Question: I'm building a small non-document-based app for OSX. And I want to implement the export sheet just like Preview.app does:

Note the export sheet gives the user a chance to choose the file type and related stuff.
My guess is that the sheet is a system-level out-of-box feature, but I failed to find it, so how can I implement something like this one? Big thanks!
PS: I'm deploying the app to 10.7 or later.
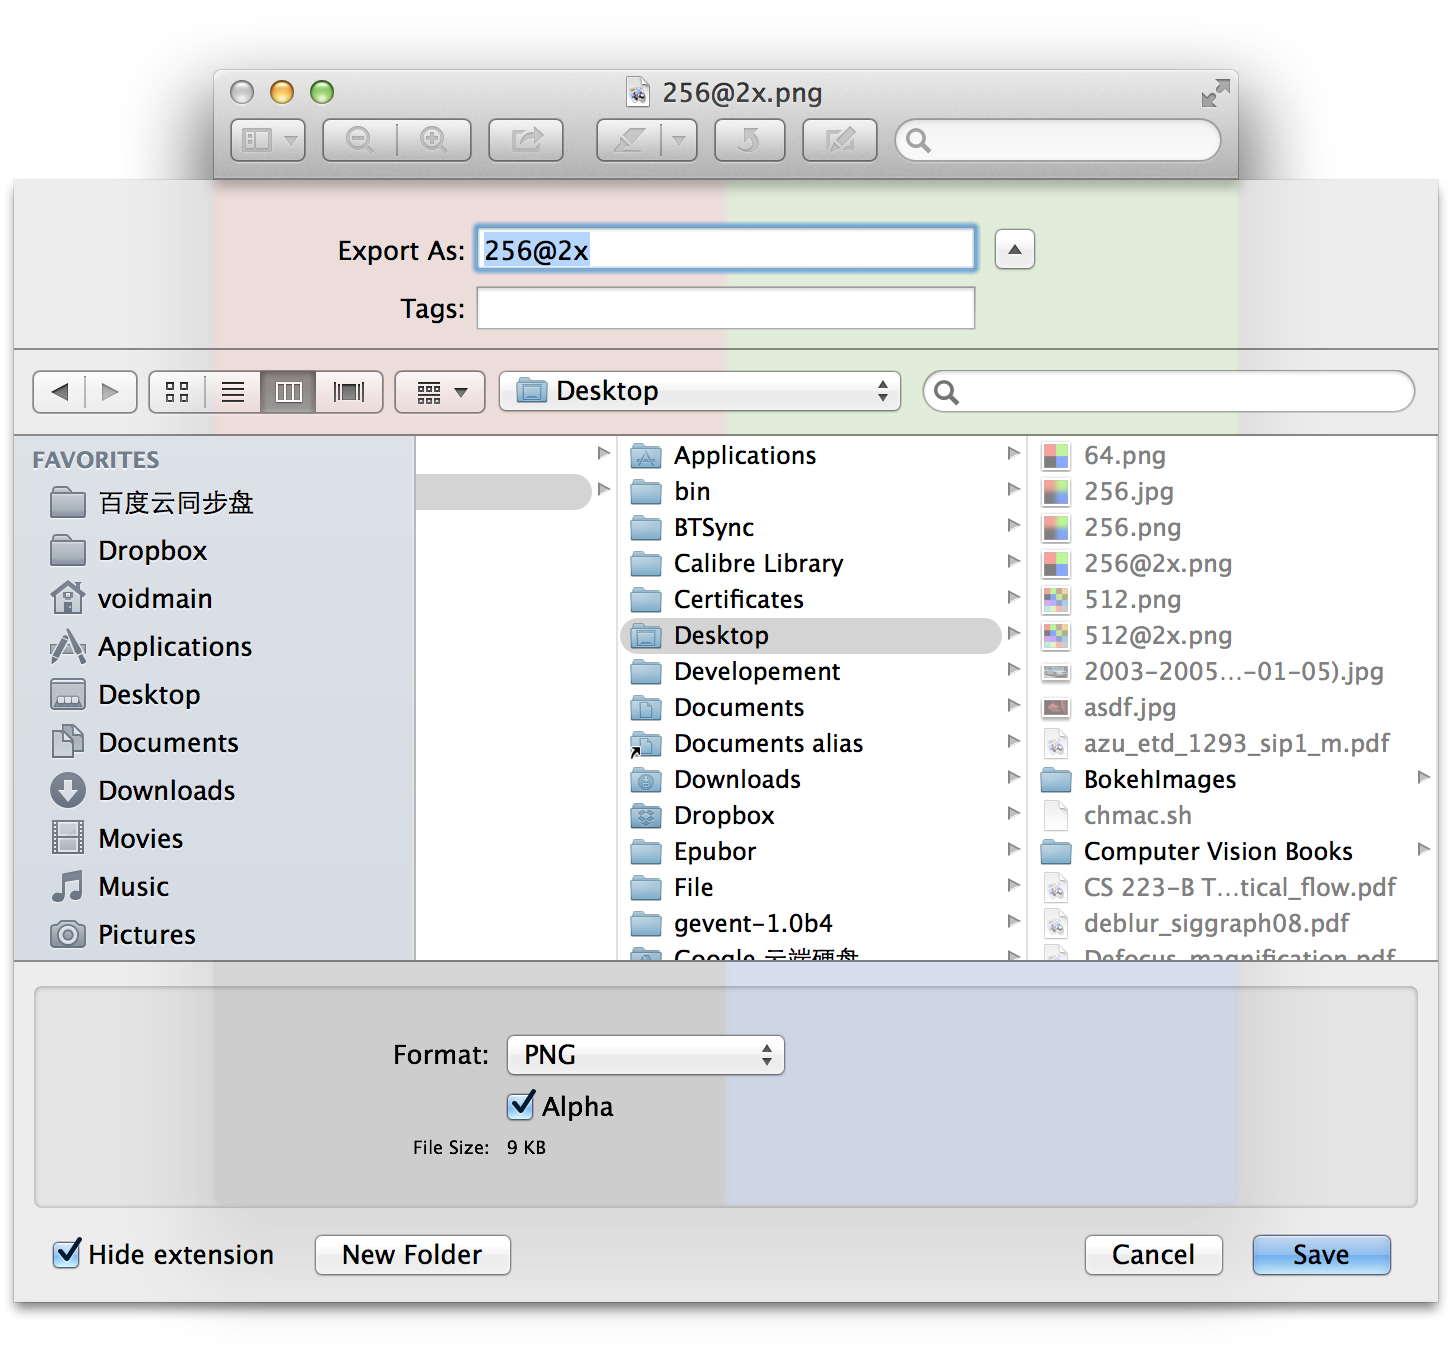
Answer: It's an <URL>.